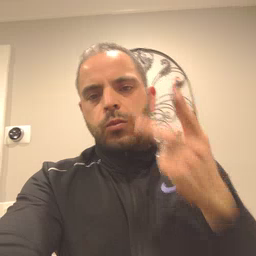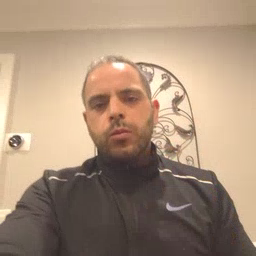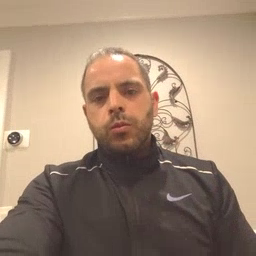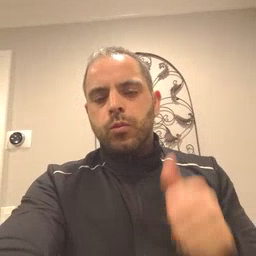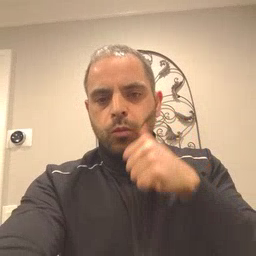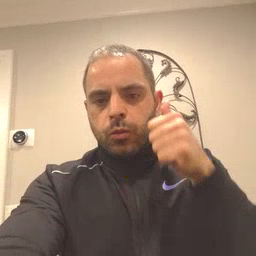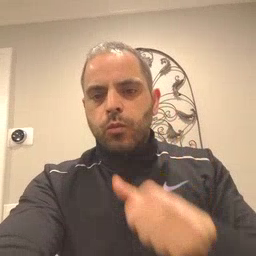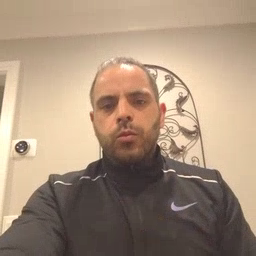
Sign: girl